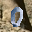
Label: 0